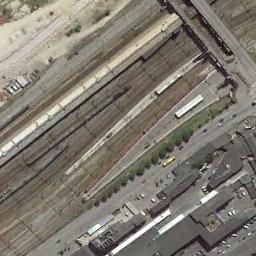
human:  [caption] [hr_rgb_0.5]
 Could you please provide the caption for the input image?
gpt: Several buildings of different shapes and sizes are beside the railway .

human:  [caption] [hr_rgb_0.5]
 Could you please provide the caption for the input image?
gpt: The railway is on the bare land next to some houses .

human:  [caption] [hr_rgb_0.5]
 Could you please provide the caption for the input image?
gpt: These railways are flanked by some buildings and an overpass is over the railways .

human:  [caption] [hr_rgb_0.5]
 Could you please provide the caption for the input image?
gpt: There are dozens of parallel railway lines here .

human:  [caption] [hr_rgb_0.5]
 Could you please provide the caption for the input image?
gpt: There are some black buildings beside the railway .